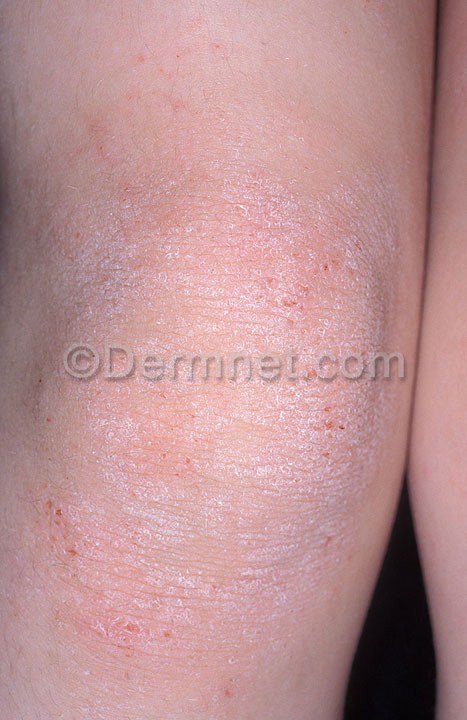
Disease: Atopic Dermatitis Photos